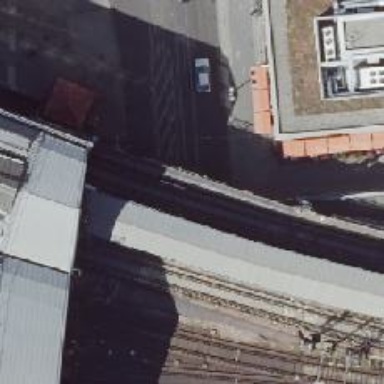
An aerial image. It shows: Subway station serving as public transport and railway station.